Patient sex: M
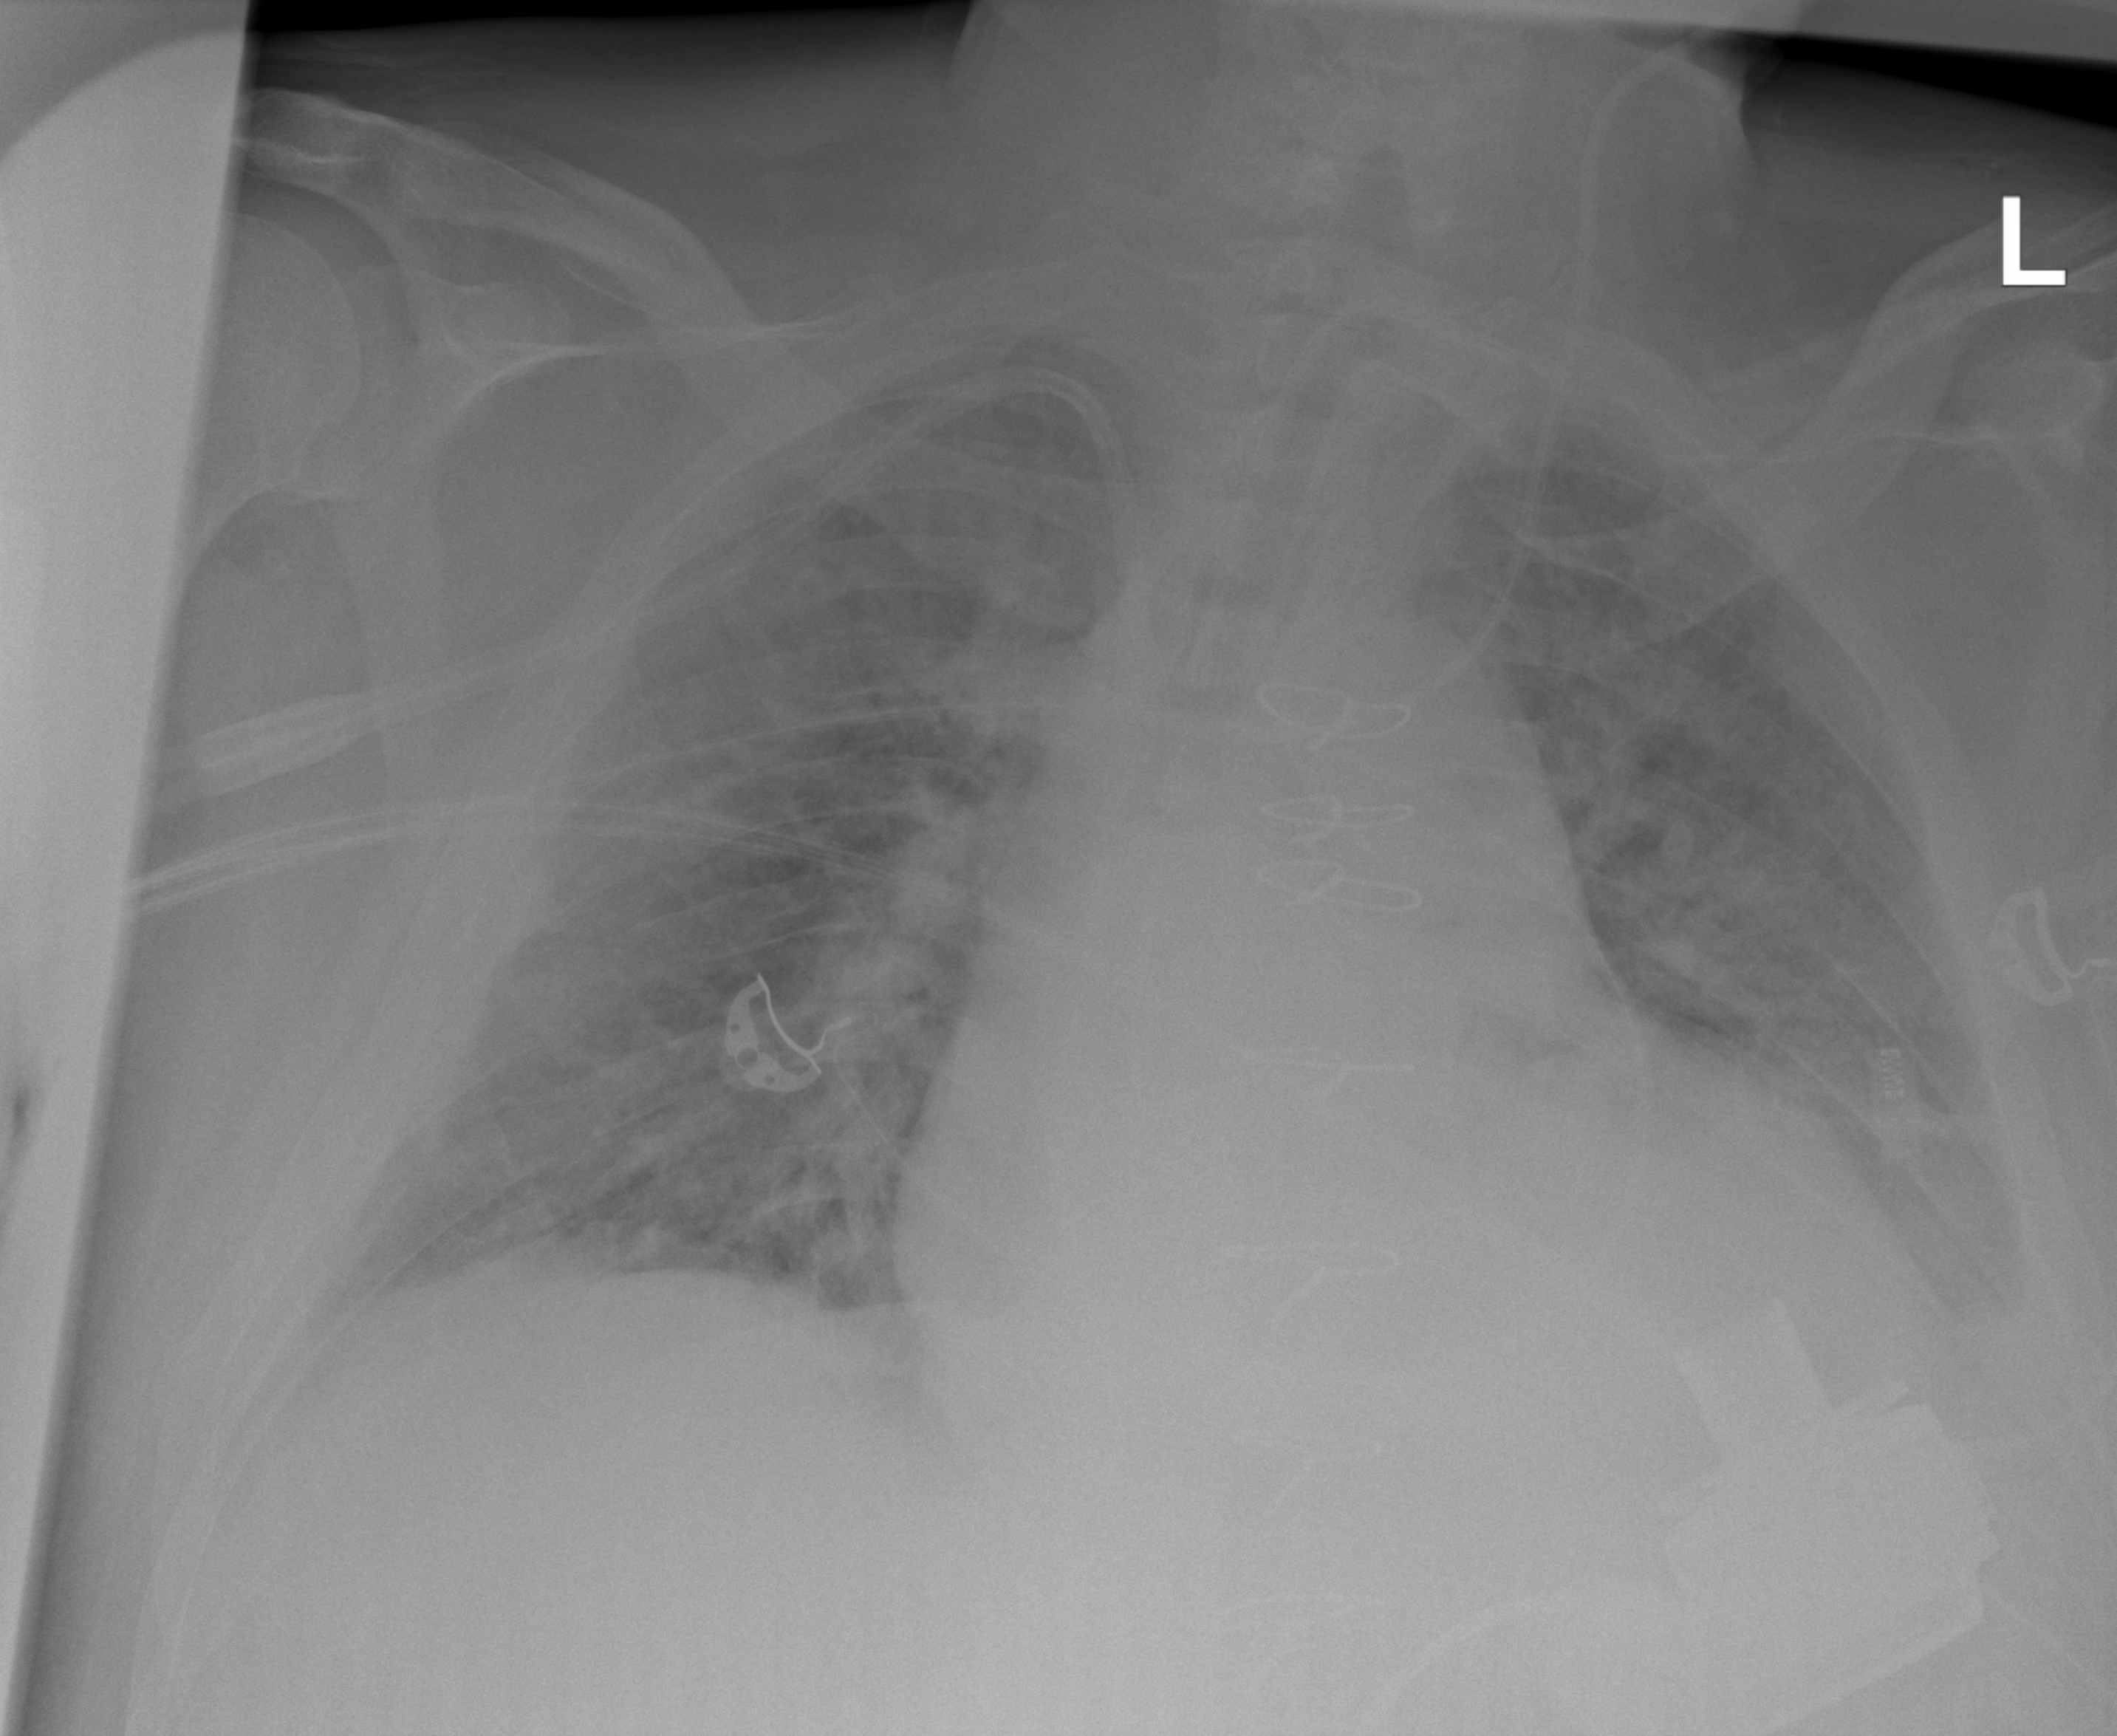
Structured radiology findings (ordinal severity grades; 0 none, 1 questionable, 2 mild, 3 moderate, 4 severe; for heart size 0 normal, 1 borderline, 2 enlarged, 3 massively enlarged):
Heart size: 2
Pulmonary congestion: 3
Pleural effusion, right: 2
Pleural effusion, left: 2
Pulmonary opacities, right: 1
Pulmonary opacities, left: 1
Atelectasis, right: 2
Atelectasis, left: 2